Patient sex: M
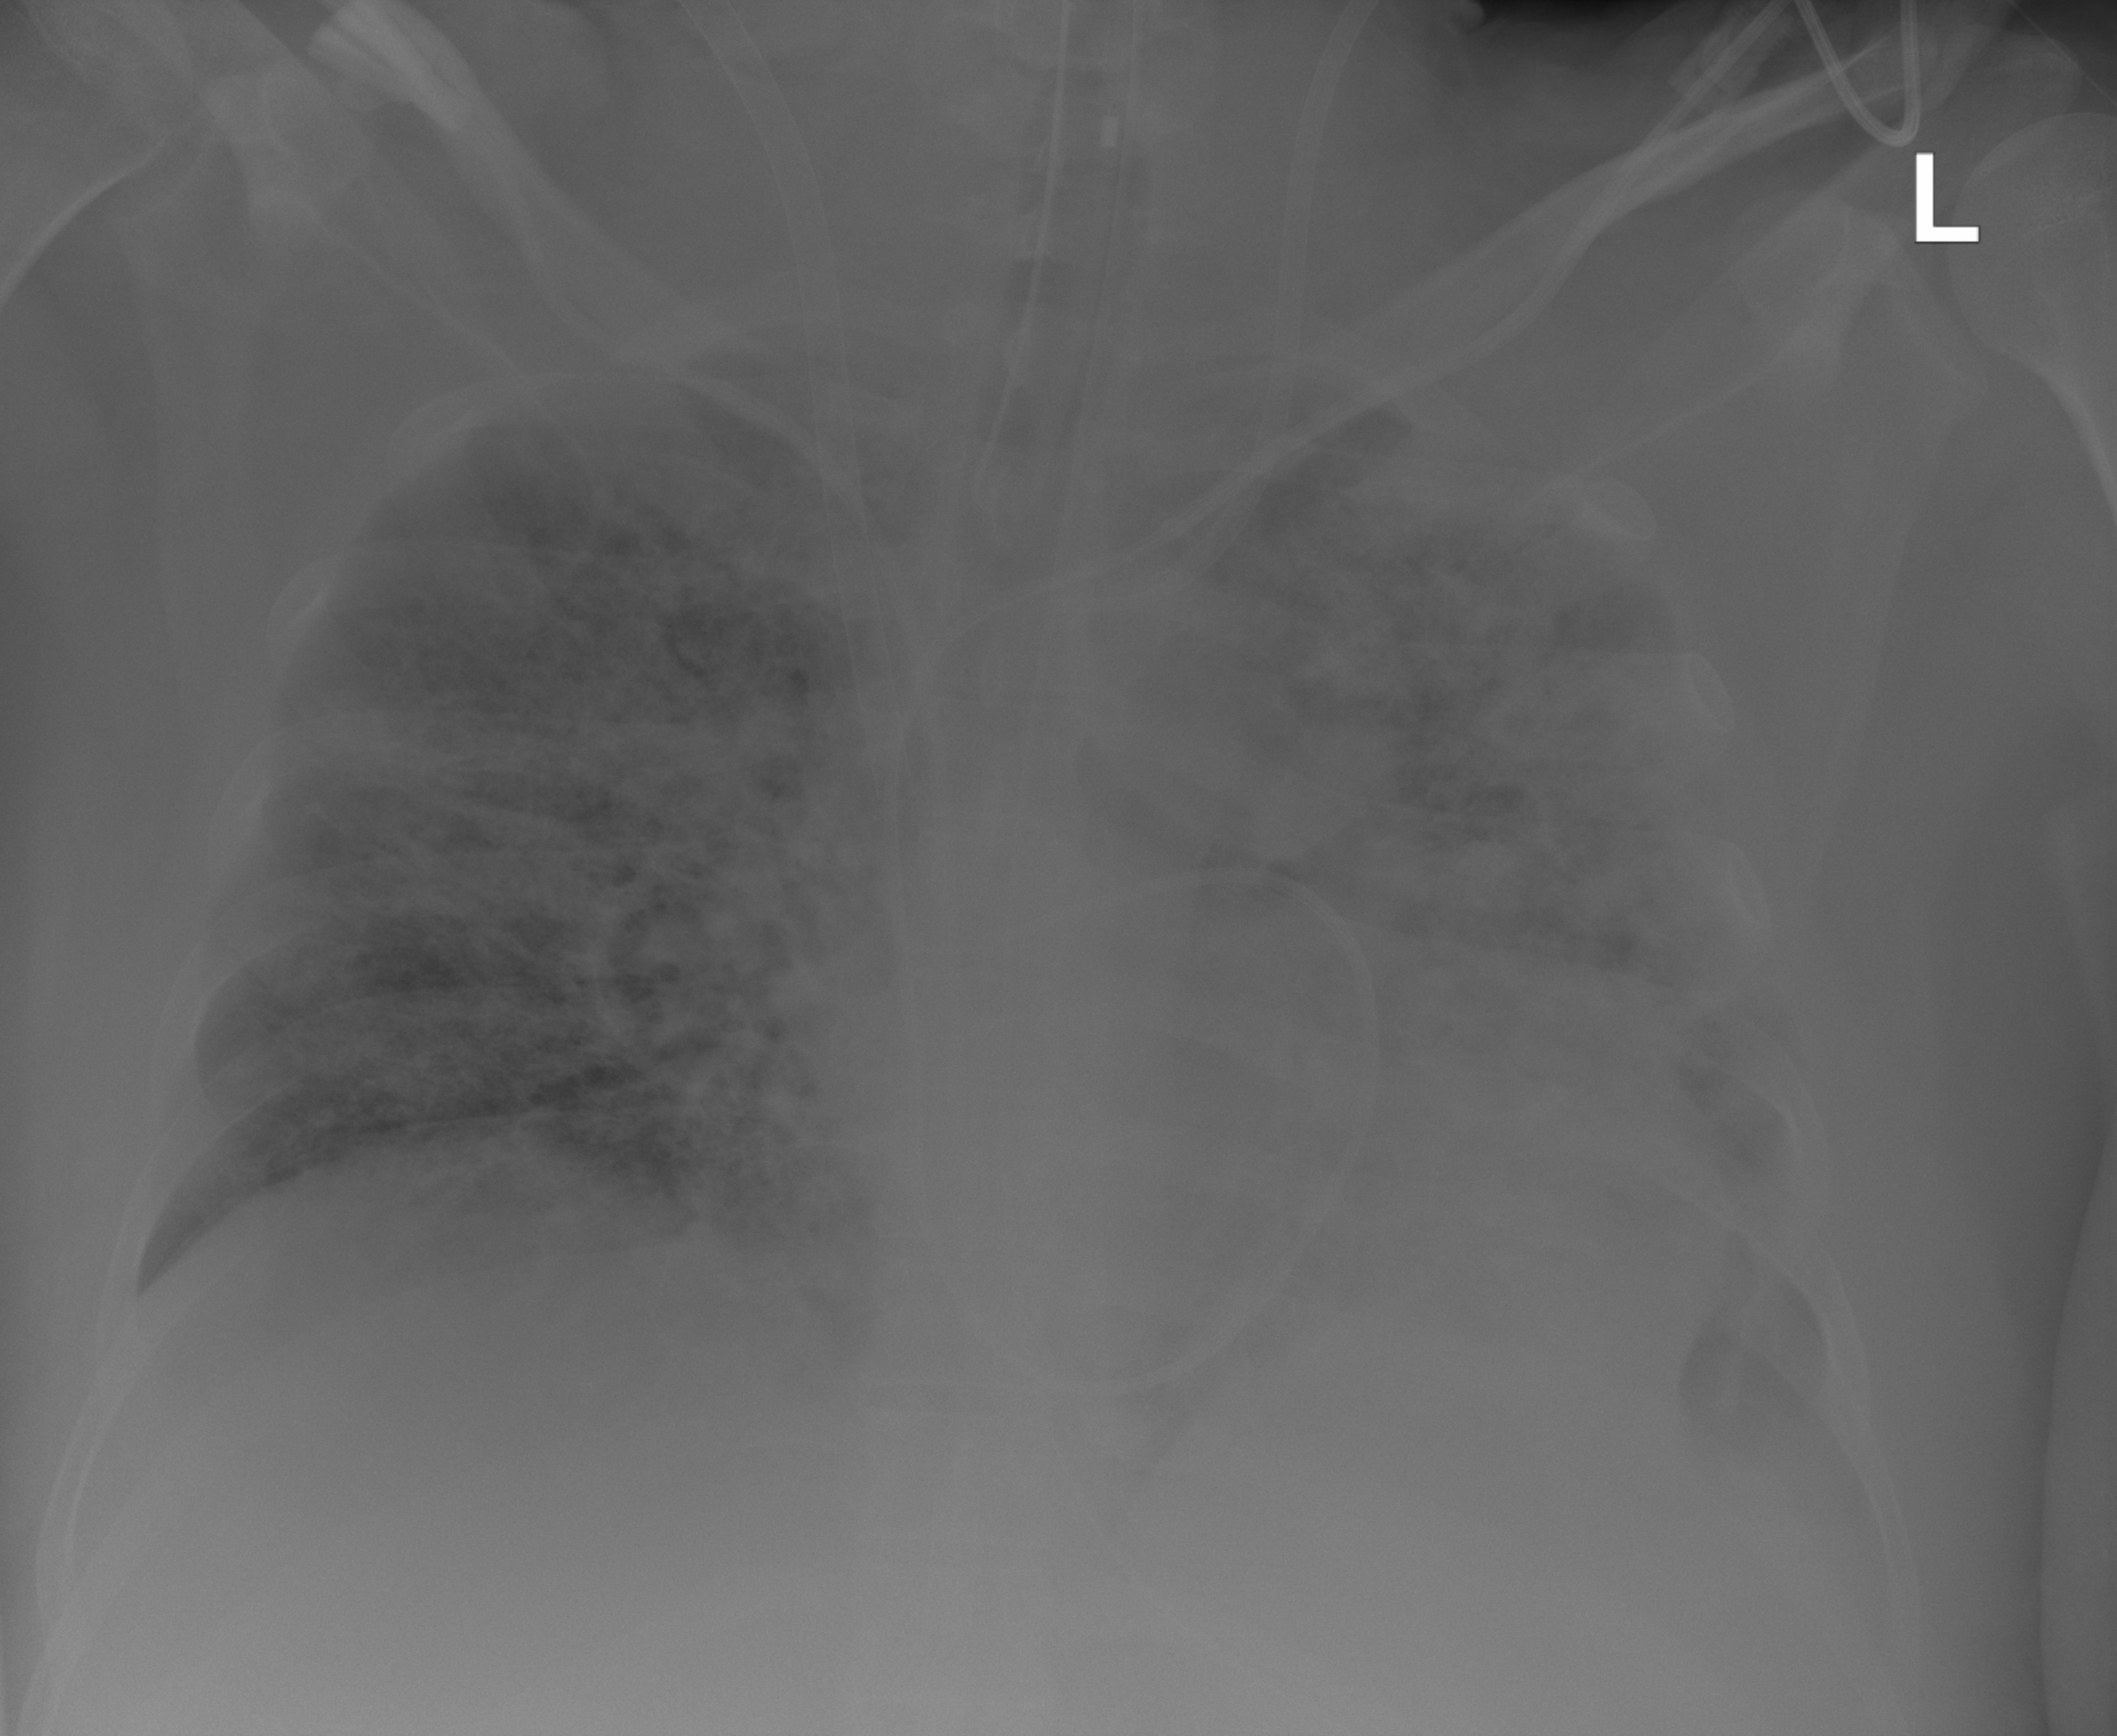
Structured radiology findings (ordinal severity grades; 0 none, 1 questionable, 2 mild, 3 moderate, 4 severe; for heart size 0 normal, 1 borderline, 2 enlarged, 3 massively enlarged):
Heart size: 1
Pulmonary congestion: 0
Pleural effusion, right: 0
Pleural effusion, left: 0
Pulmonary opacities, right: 3
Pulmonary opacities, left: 3
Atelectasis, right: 3
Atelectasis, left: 4